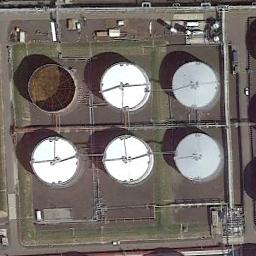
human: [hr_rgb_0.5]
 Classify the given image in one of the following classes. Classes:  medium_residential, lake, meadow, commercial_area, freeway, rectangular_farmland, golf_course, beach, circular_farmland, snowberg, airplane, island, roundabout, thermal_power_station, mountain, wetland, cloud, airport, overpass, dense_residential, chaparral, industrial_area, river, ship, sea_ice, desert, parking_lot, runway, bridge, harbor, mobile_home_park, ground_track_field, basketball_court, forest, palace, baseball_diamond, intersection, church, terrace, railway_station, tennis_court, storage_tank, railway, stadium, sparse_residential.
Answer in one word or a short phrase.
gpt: storage_tank